【题型】解答题　【知识点】解析几何　【难度】easy
已知抛物线 $C: y^2 = 2px$ 经过点 $A(1,2)$。

(1) 求 $p$ 的值和抛物线 $C$ 的准线方程；

(2) 已知直线 $y = 2x - 2$ 与抛物线 $C$ 交于 $M,N$ 两点，求 $|MN|$。
【解答】
\noindent \textbf{【详解】}
(1) 解：代入 $A(1,2)$，
得 $4 = 2p$，解得 $p = 2$，
所以准线方程是 $x = -\frac{p}{2} = -1$；

---

(2) 解：由
\[
\begin{cases}
y^2 = 4x \\
y = 2x - 2
\end{cases}
\]
可得 $x^2 - 3x + 1 = 0$。

设方程 $x^2 - 3x + 1 = 0$ 的两根为 $x_M,x_N$，
则 $x_M + x_N = 3$，$x_Mx_N = 1$，
所以
\[
|MN| = \sqrt{5} \cdot |x_M - x_N| = \sqrt{5} \cdot \sqrt{(x_M + x_N)^2 - 4x_Mx_N} = \sqrt{5} \cdot \sqrt{5} = 5.
\]

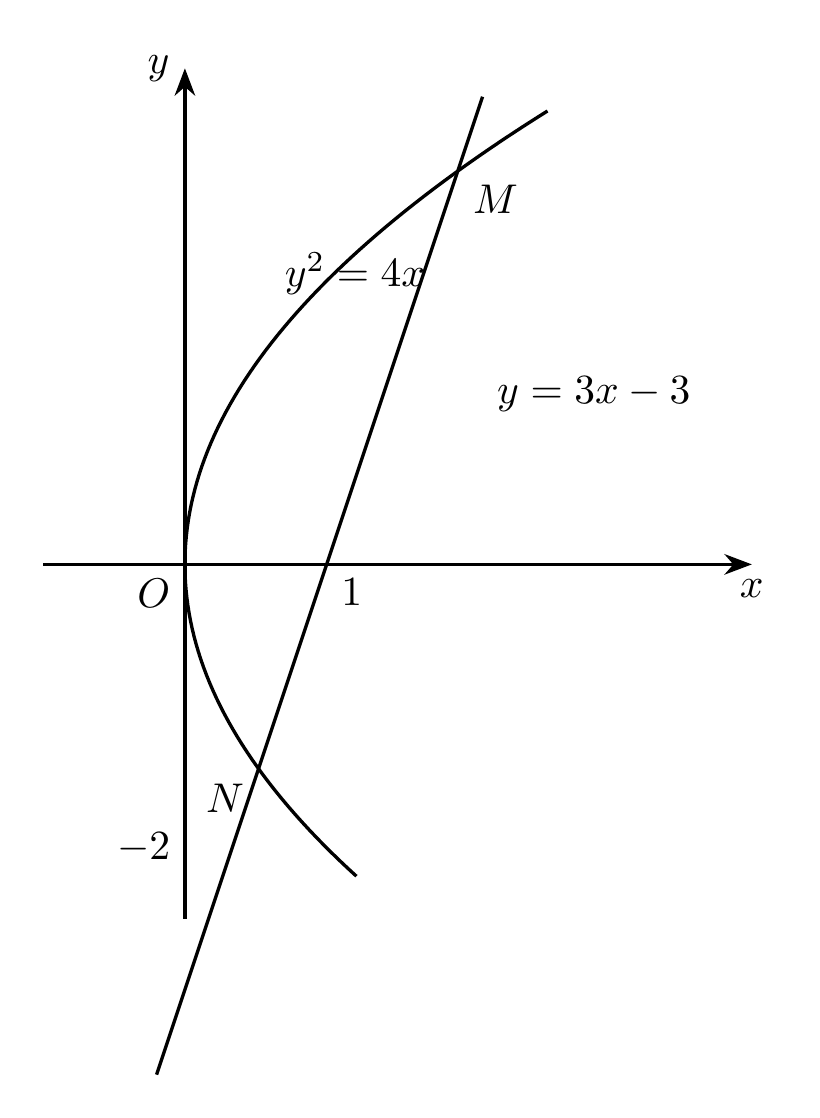